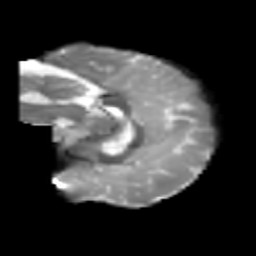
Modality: T2w
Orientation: sagittal
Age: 7
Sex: male
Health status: healthy